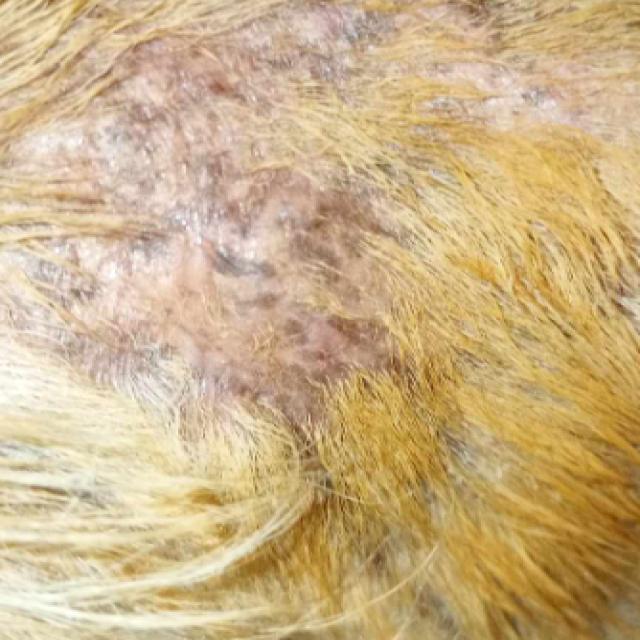
Canine demodicosis (Demodex mange) — caused by Demodex canis mites. Presents with alopecia, follicular papules, pustules, and comedones. Often localized on face and forelimbs.